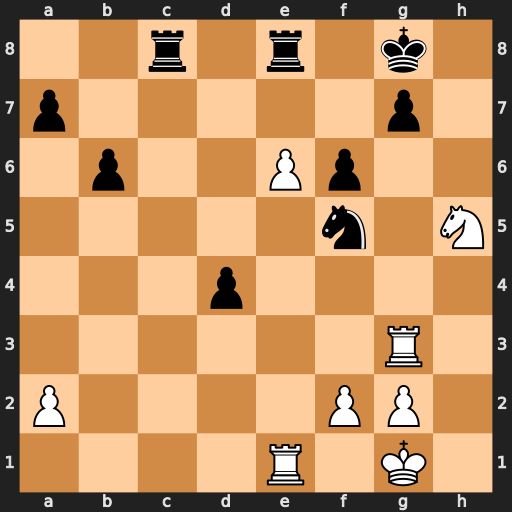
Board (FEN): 2r1r1k1/p5p1/1p2Pp2/5n1N/3p4/6R1/P4PP1/4R1K1
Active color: w
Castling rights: -
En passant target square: -
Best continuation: Nxf6+ Kf8 Nxe8